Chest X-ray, PA view. Patient: 63 years old, sex F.
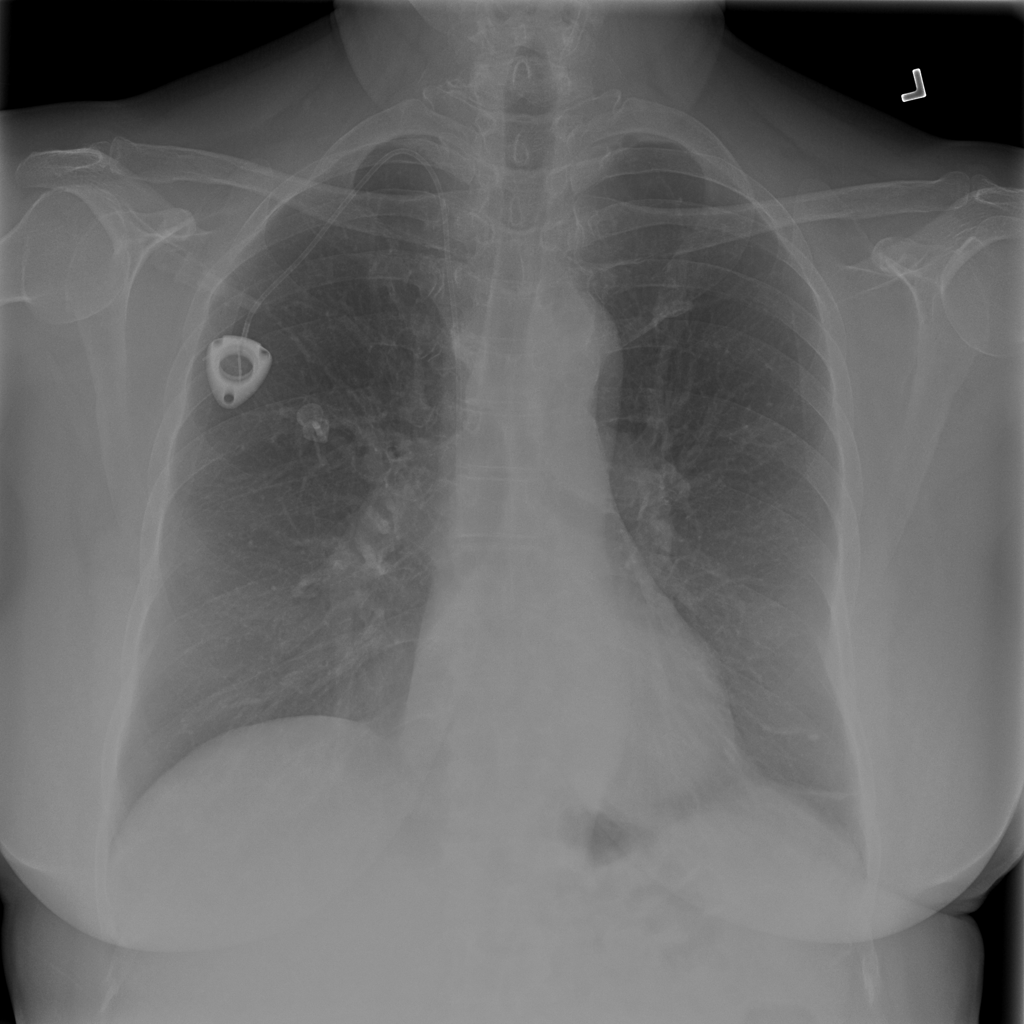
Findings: No Finding